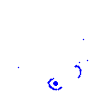
Particle: pion